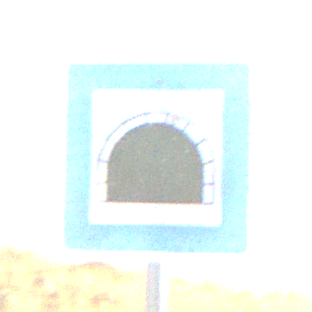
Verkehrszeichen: Tunnel
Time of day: SunriseSunset
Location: Outdoor (Nature)
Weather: Clear
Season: NotSpecified
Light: Natural